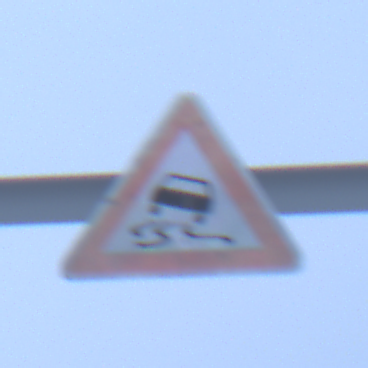
Verkehrszeichen: SchleuderOderRutschgefahr
Umgebung: Outdoor, Nature
Tageszeit: Midday
Wetter: Overcast
Licht: Natural
Jahreszeit: Winter
Kontrast: LowContrast